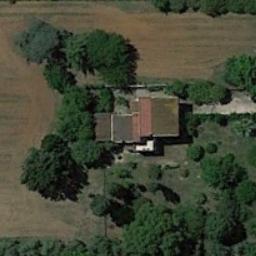
Label: residential